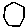
Label: hexagon